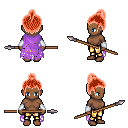
a pixel art fantasy rpg character, female body template, human, dark skin, maroon tattered cape, gold greaves, red short topknot hairstyle, white cloth bracers, spear, four views (front, back, left, right), 2x2 character sprite sheet, small pixel art, hard edges, no anti-aliasing